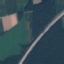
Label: Highway